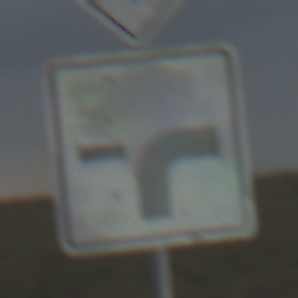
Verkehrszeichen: VerlaufVorfahrtsstrasse9
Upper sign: Vorfahrtsstrasse
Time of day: Night
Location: Outdoor (Nature)
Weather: Overcast
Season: NotSpecified
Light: Artificial